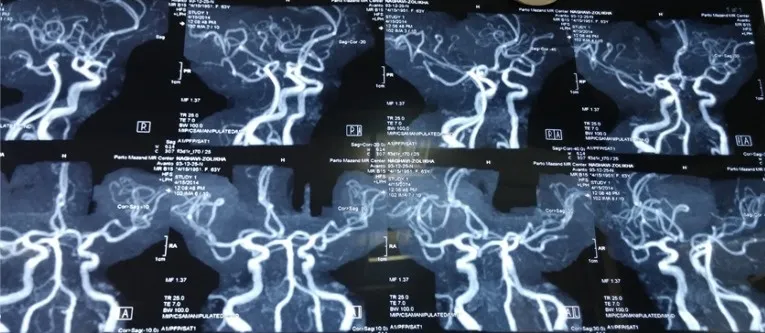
Brain magnetic resonance angiogram of patient.
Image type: radiology (mri)